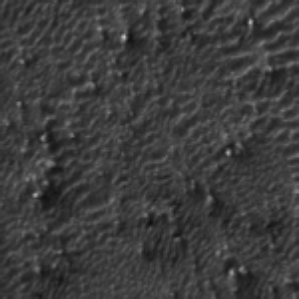
Label: frost